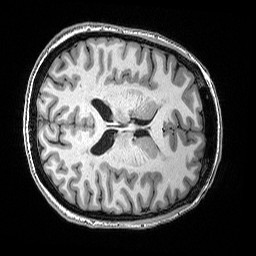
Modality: T1w
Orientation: axial
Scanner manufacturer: siemens
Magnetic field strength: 3 T
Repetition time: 2.53 s
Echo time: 0.0033 s